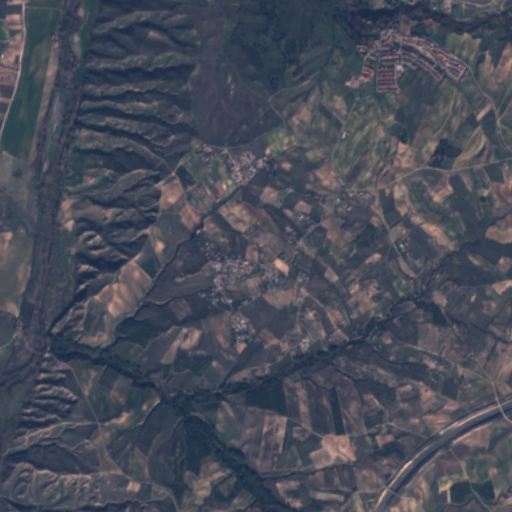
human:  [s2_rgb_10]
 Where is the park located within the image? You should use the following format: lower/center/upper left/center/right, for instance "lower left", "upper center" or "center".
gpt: The park is located in the upper right of the image.
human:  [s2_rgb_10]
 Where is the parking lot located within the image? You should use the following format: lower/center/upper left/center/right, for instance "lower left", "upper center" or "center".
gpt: The parking lot is located in the lower left of the image.
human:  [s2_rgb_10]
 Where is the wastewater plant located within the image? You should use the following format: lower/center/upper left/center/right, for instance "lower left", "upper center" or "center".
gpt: The wastewater plant is located in the upper right of the image.
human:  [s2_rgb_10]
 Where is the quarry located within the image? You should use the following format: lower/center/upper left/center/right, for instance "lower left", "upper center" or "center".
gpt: There is no quarry in the image.